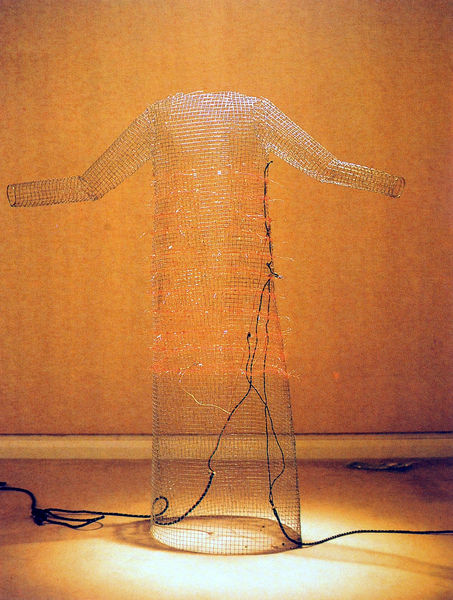
Titel: I Want You to Feel the Way I Do (Kleid)
Künstler: Jana Sterbak
Standort: Ottawa
Institution: National Gallery of Canada
Schlagwörter: dunkel, schatten, gelb, braun, grau, hell, kleid, lampe, licht, orange, raum, schwarz, weiss, zimmer, rot, mode, wand, arm, arme, mensch, silber, ärmel, gitter, boden, figur, mantel, person, sängerin, kreis, rund, leiste, abstrakt, modern, beleuchtung, glanz, metall, gestell, oberkörper, foto, fotografie, eisen, lichtstrahl, geflecht, ringe, kabel, torso, kreise, ausgebreitet, puppe, ausgestreckt, elektrik, elektrisch, draht, reifen, installation, schlitz, drähte, unterkleid, leitung, gebl, elektrizität, figurine, drahtgitter, environement, hasendraht, kehrleiste, verkabelt